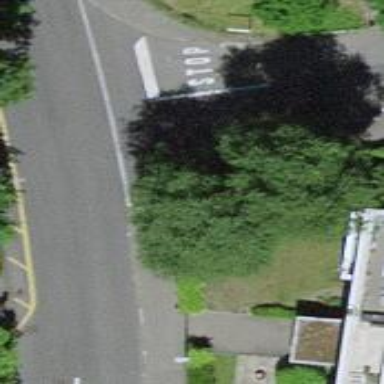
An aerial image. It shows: Kerb barrier.